Field crop: maize
Growth stage: 2
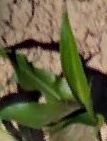
Species: maize